Interaction volume radius: 5 \u00c5
Interaction volume height: 30 \u00c5
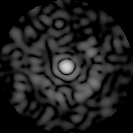
Disorder parameter: 0.8537